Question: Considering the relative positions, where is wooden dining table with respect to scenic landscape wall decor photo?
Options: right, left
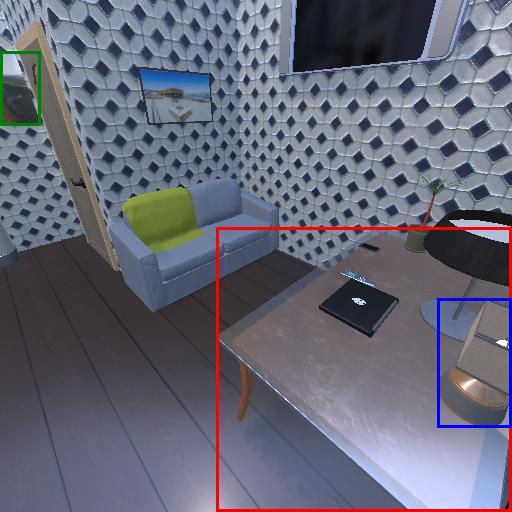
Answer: right